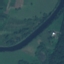
Label: River